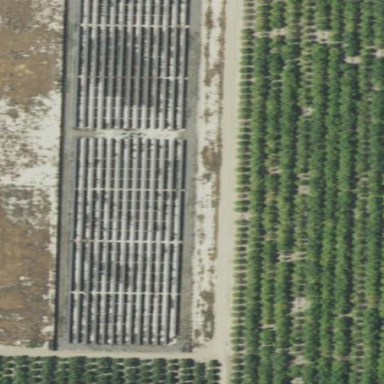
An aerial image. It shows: Solar power plant using photovoltaic technology.